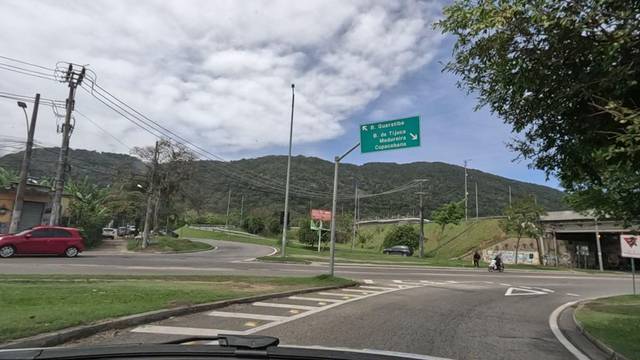
Region: Brazil
Coordinates: -23.008, -43.541